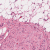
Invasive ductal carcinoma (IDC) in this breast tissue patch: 1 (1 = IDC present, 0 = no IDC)